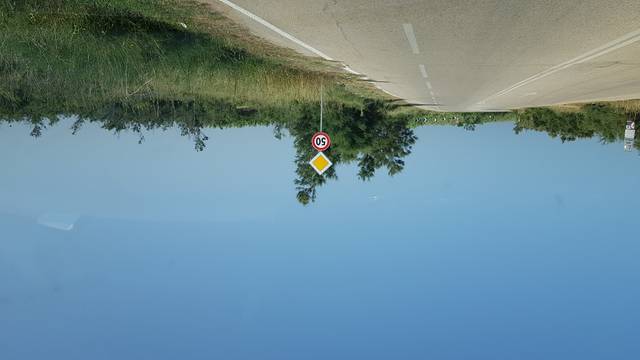
Region: Italy
Coordinates: 40.68, 17.916